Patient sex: M
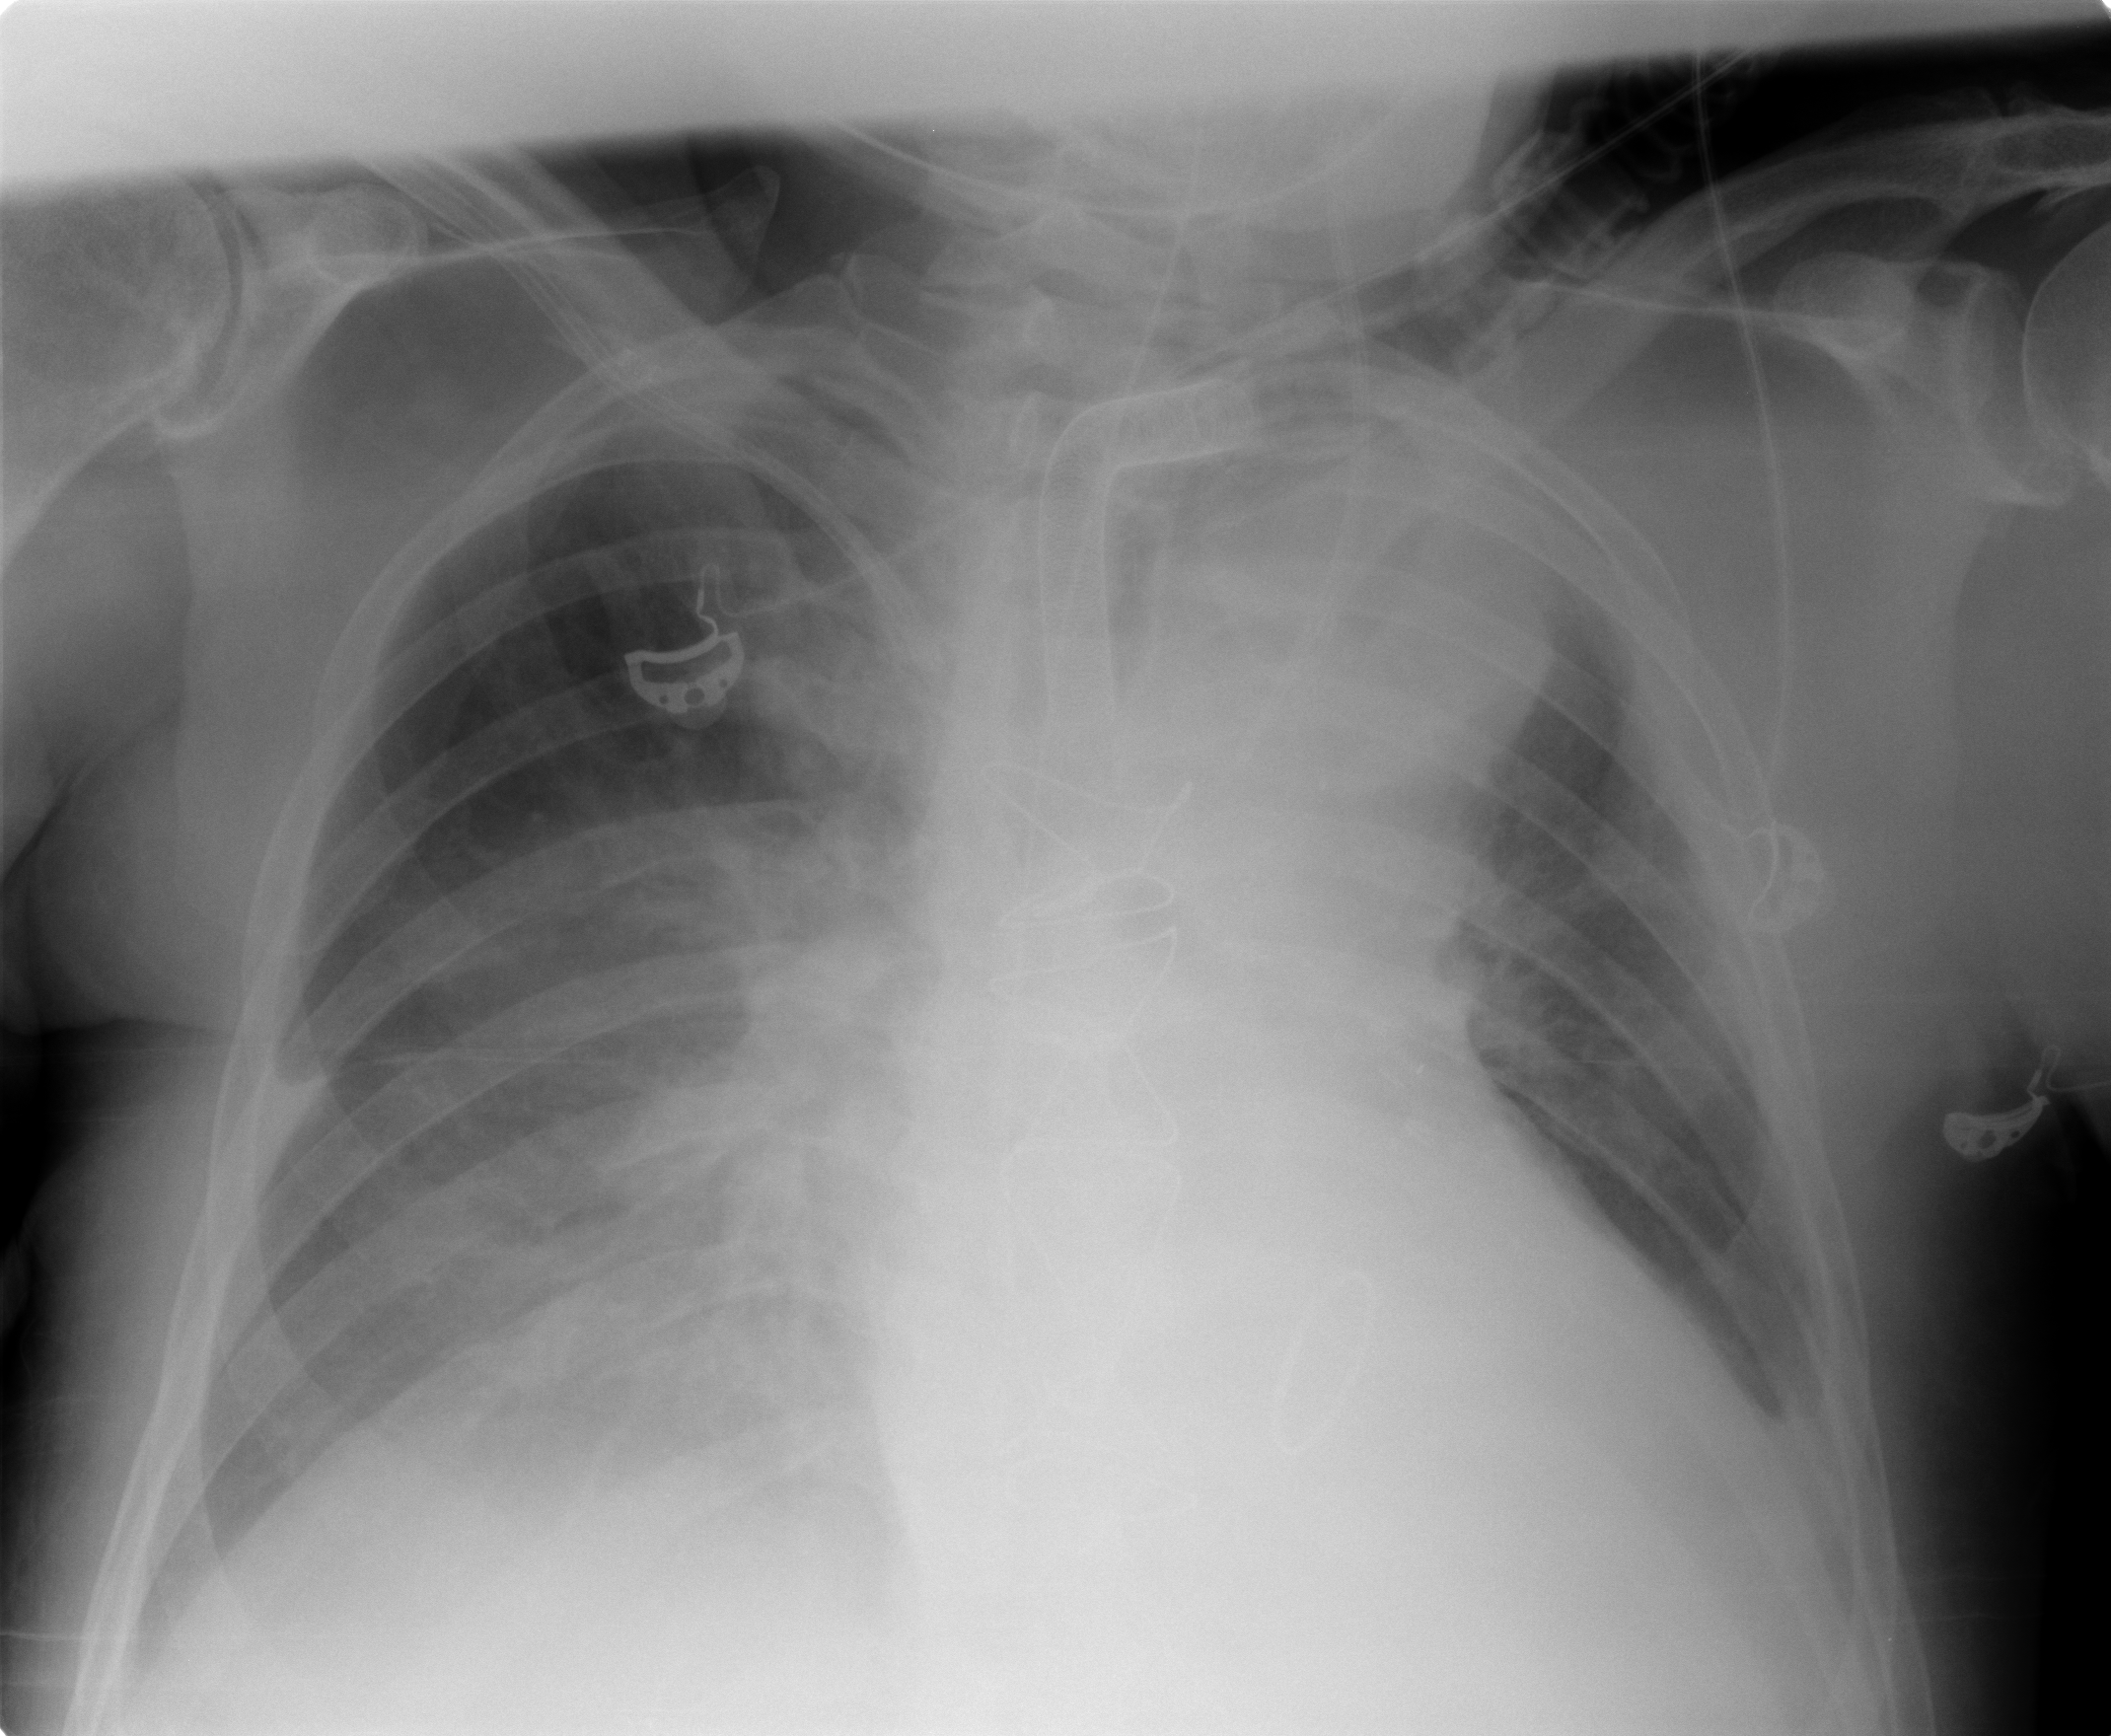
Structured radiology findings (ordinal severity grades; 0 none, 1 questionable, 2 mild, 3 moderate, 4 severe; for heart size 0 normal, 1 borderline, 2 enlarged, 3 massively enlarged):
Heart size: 1
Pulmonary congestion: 0
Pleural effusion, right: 2
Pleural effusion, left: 2
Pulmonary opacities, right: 2
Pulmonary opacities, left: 0
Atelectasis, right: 2
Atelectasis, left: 2